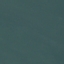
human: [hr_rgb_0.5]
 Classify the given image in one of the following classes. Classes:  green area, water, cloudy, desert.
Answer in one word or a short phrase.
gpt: water